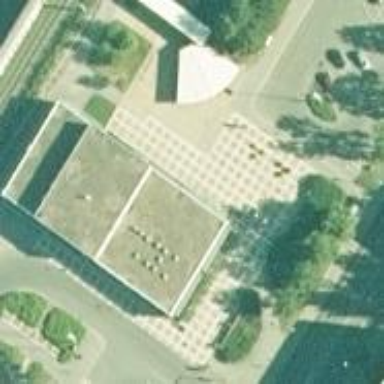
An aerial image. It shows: Building that serves as bus station. It is public transport station.